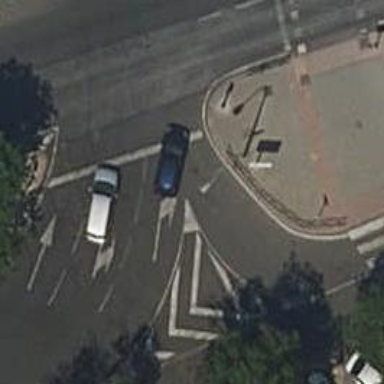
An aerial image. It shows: Road with traffic signals.